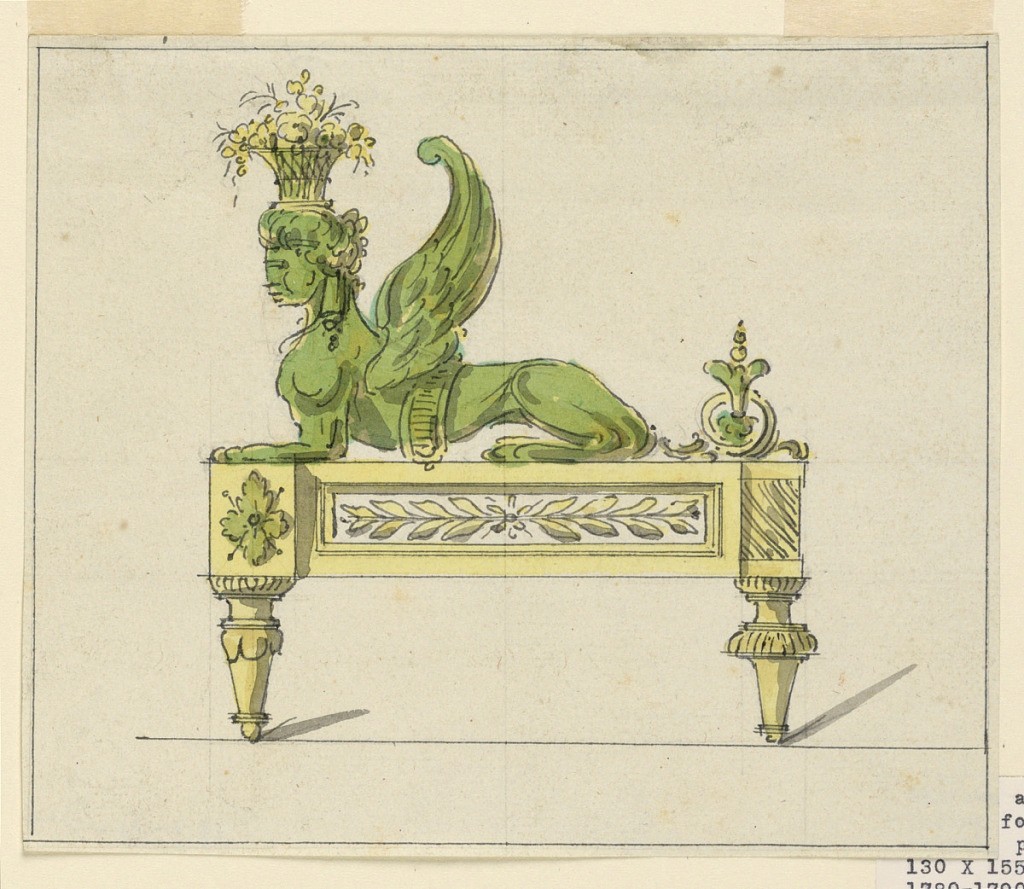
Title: Design for a Firedog
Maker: Jean-Louis Prieur the Younger, French, 1759 – 1795
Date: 1780-1790
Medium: Pen and ink, brush and watercolor, graphite on paper
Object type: Drawing
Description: A bronze base supporting the seated figure of a winged sphinx, facing left in profile. Upon the head of the figure is a basket of flowers.